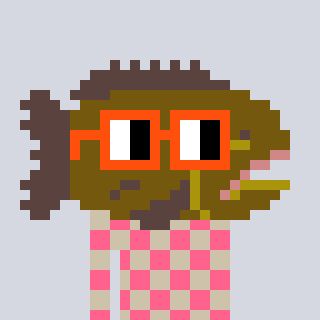
a pixel art character with square orange glasses, a grouper-shaped head and a bege-colored body on a cool background